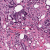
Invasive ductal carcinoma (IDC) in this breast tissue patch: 1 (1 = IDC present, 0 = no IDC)